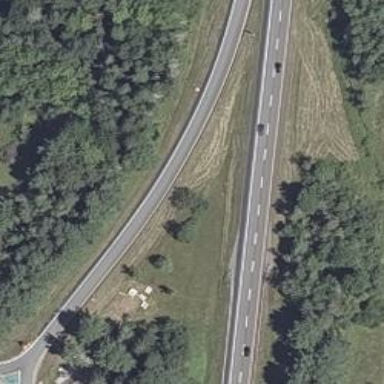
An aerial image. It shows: Asphalt motorway link.